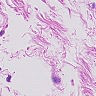
Metastatic tissue present: no